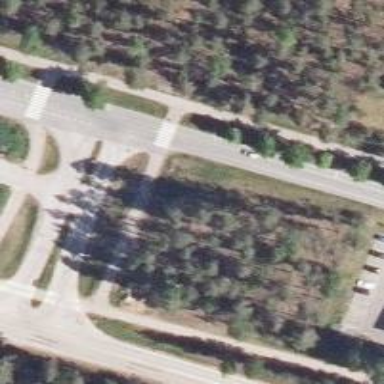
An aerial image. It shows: Cycleway.